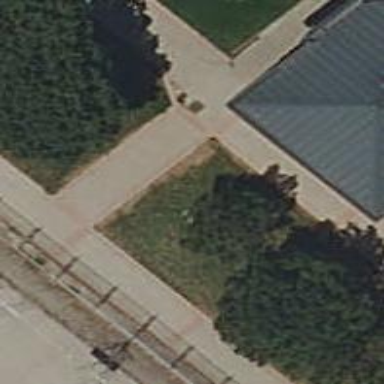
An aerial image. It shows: Paved sidewalk.